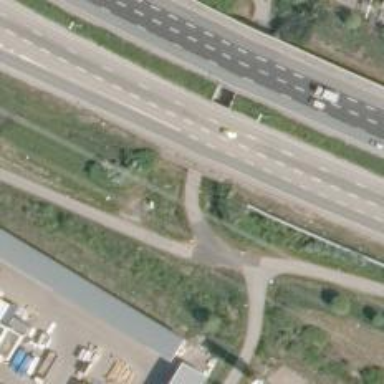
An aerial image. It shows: Asphalt cycleway.